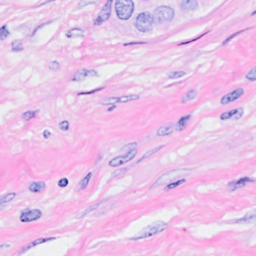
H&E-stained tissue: Breast